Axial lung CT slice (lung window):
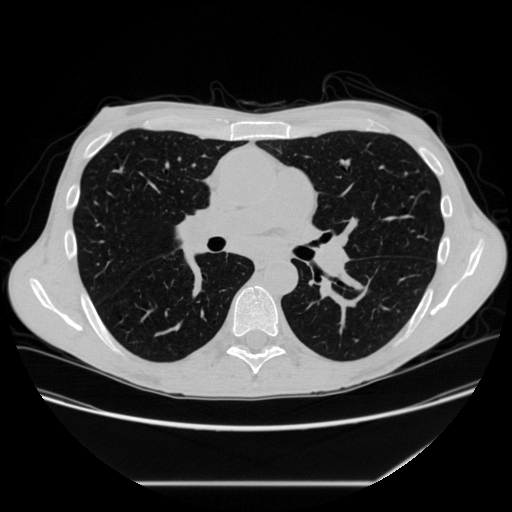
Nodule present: no